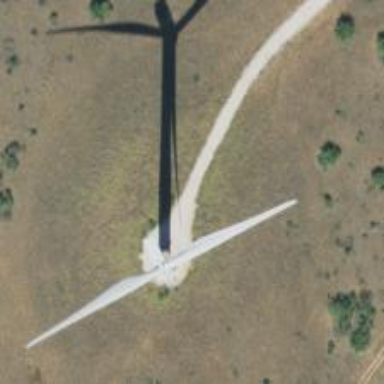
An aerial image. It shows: Wind generator powered by horizontal axis wind turbine.